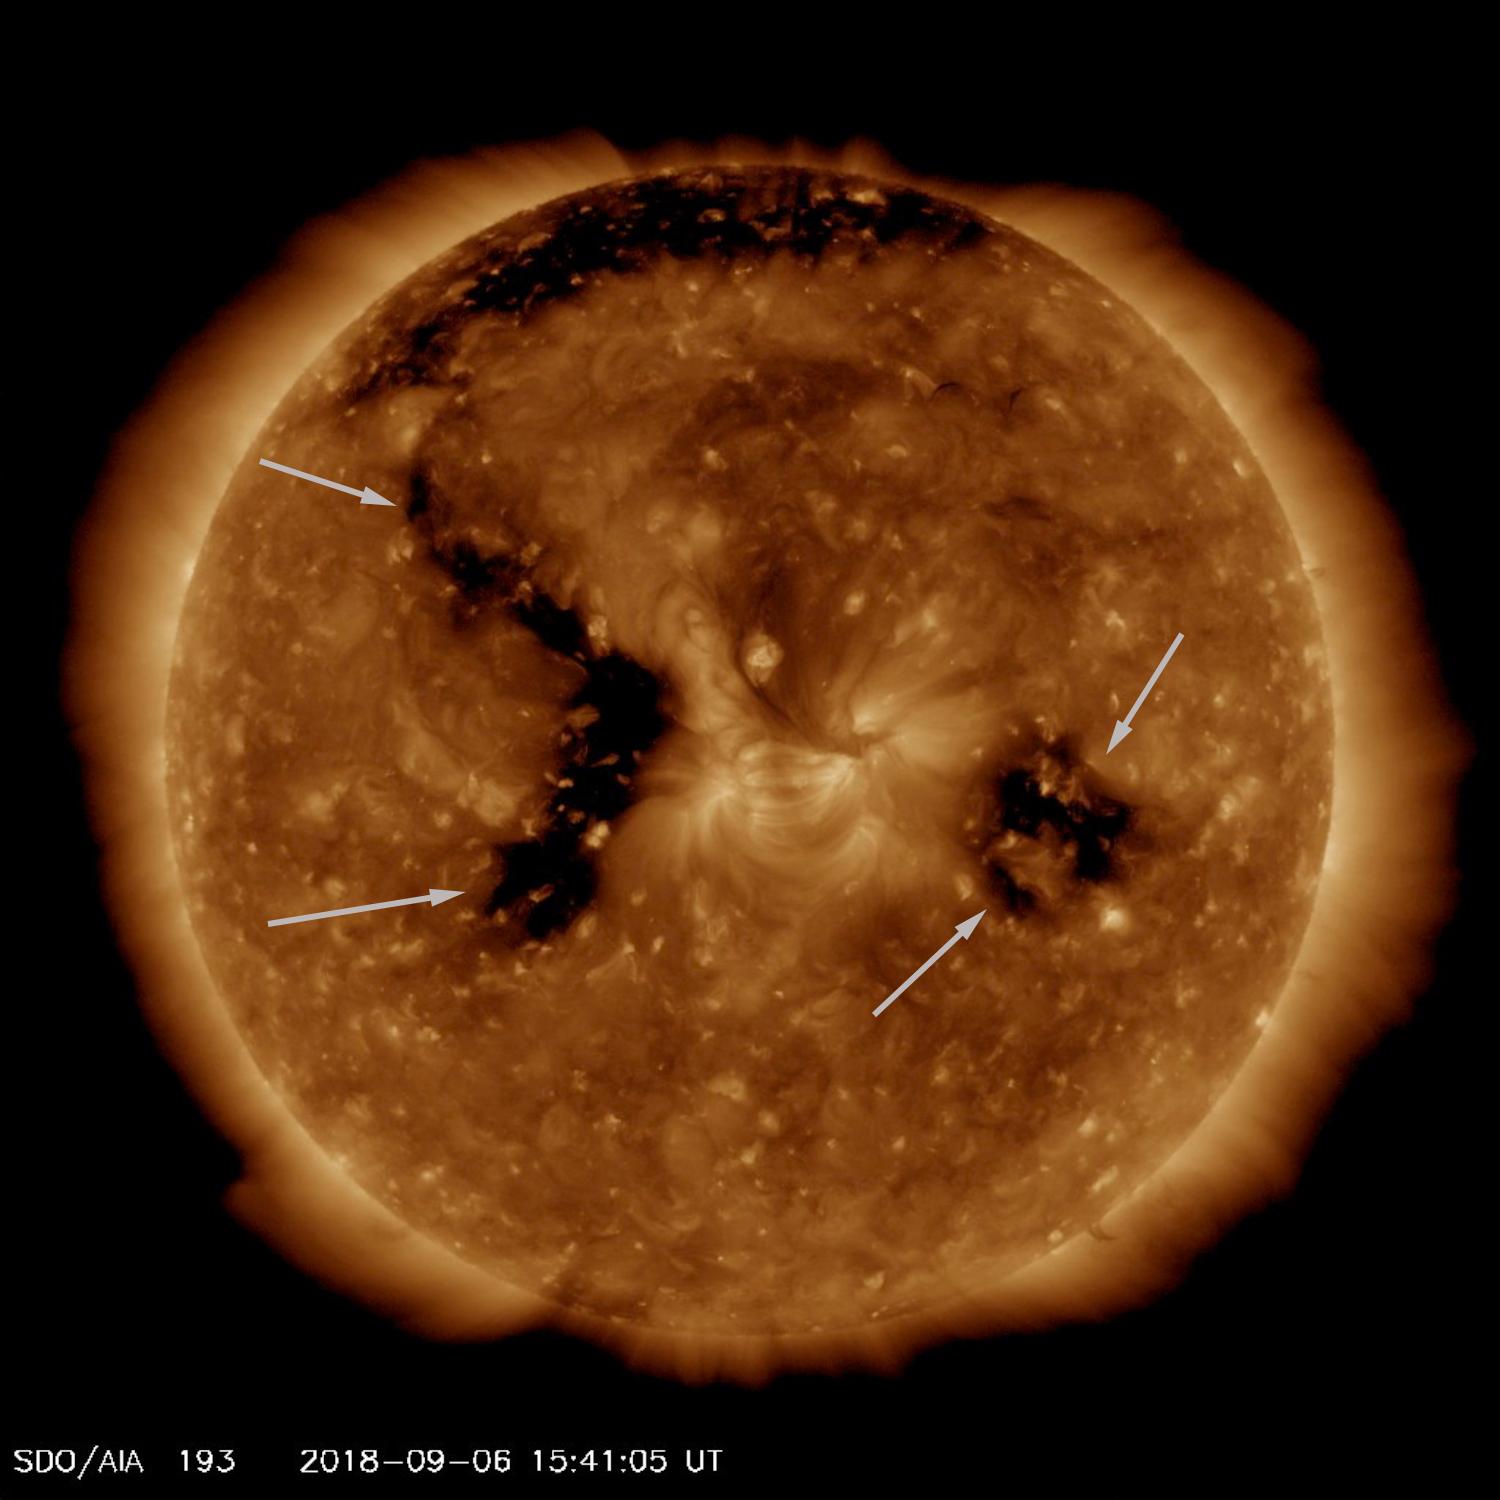
Emerging Coronal Hole Solar Dynamics Observatory (SDO), Sun